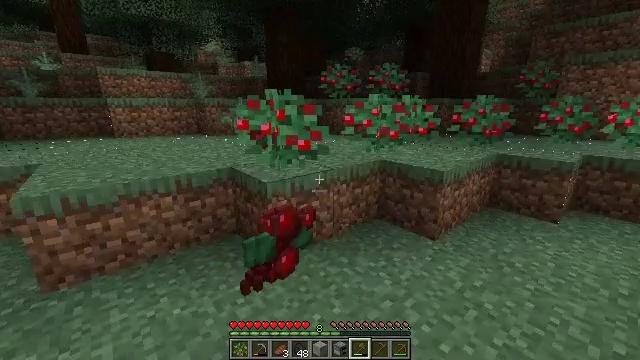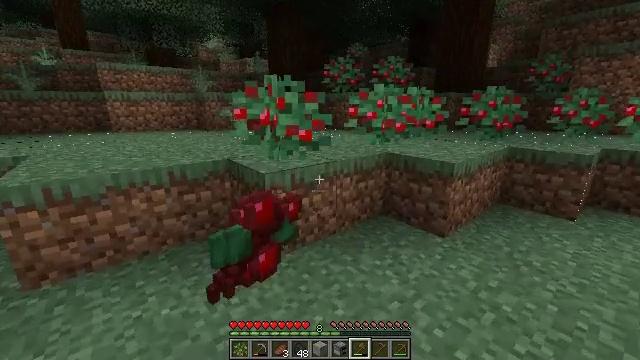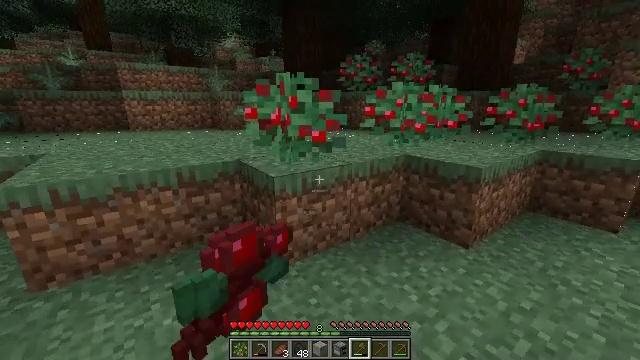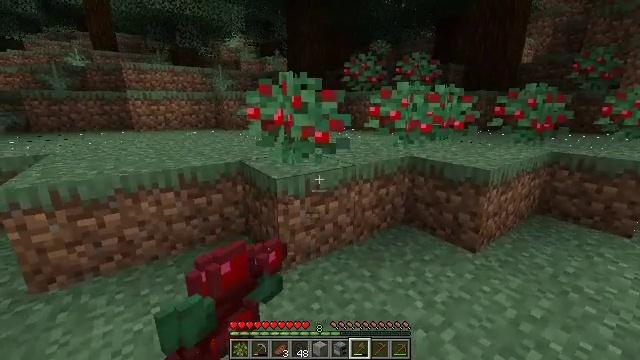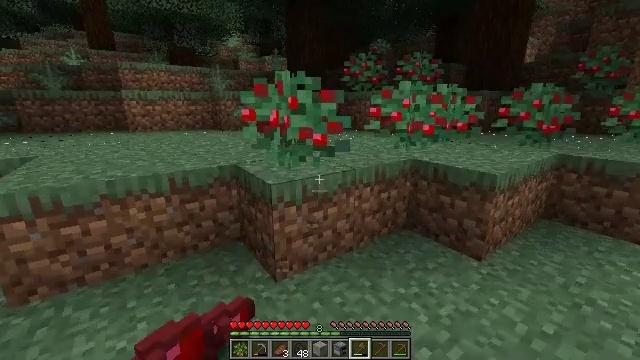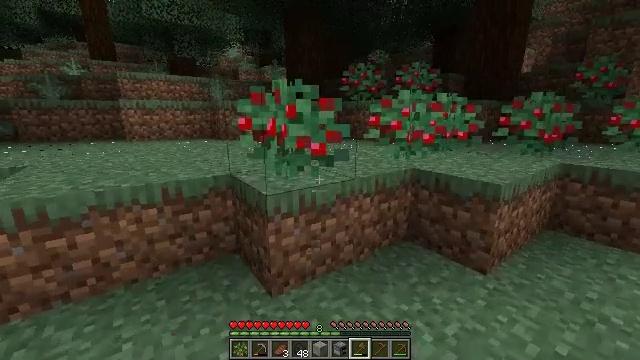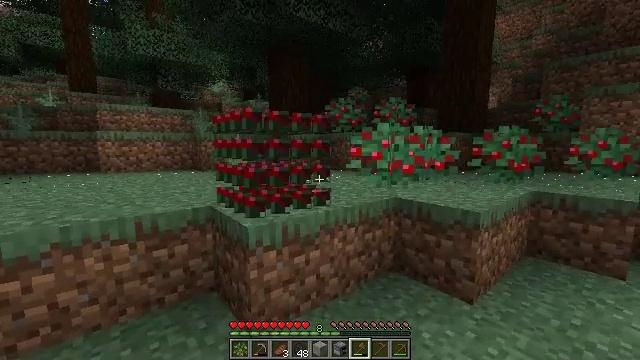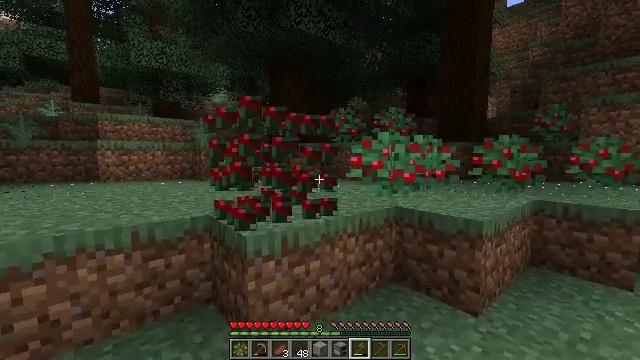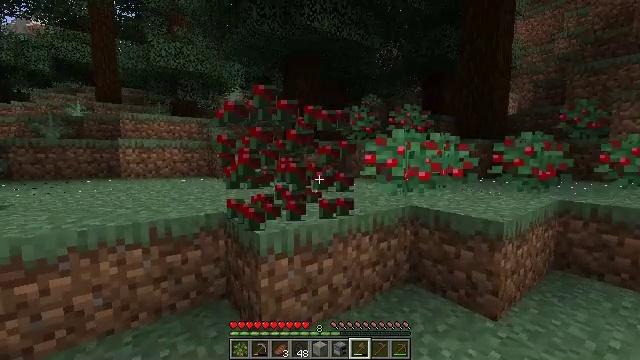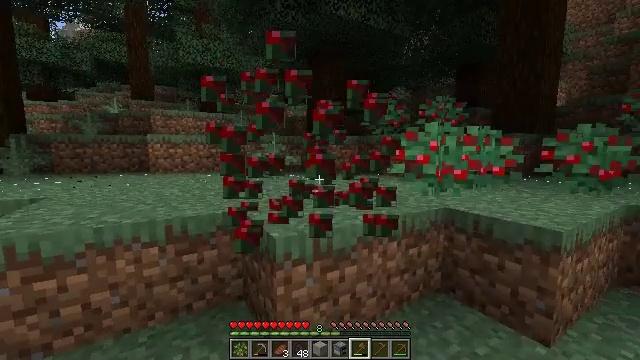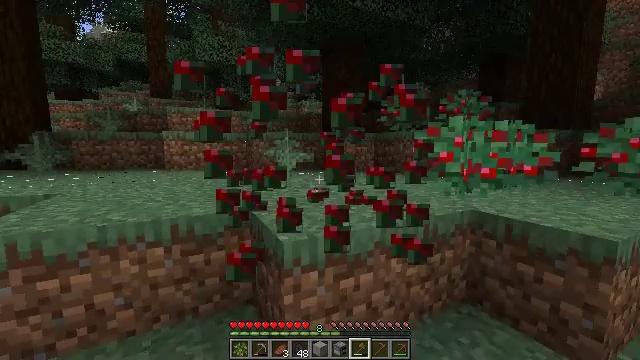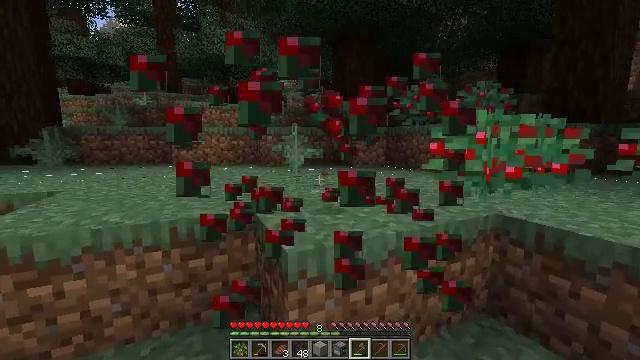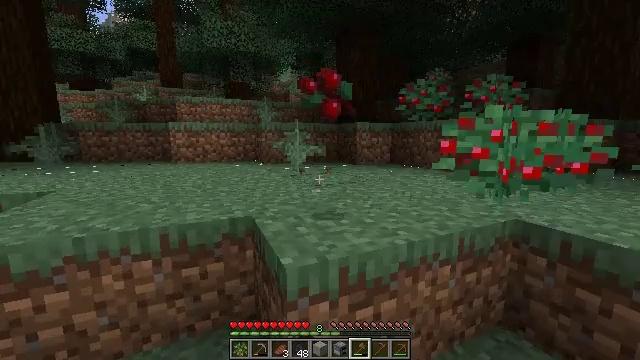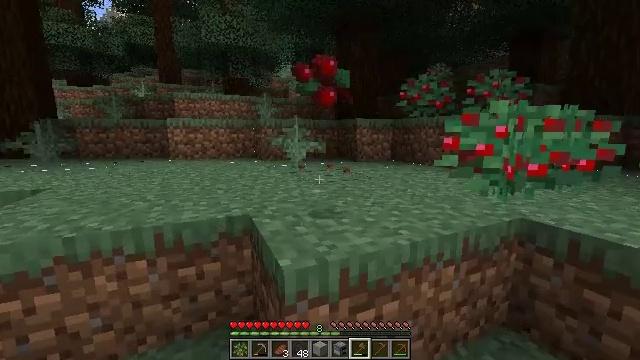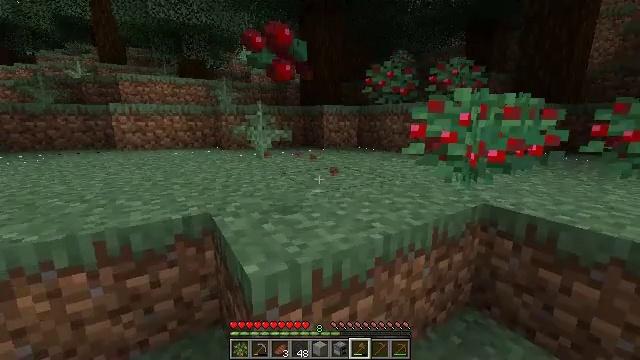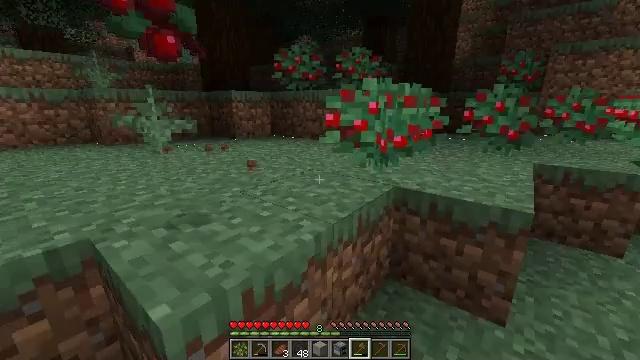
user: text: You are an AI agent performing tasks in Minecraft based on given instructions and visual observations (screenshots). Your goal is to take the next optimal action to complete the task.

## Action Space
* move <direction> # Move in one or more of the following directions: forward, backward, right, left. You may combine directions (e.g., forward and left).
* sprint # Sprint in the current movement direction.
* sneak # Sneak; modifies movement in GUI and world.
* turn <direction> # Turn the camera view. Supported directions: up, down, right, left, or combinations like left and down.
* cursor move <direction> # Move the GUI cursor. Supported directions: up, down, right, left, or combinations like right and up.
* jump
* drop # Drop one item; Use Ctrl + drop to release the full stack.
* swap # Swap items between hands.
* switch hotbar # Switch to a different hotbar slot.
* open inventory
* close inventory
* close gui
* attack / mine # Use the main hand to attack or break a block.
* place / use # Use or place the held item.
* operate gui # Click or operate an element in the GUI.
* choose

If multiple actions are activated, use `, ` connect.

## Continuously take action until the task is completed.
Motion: motion action
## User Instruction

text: Break the sweet berry bush to collect berries.
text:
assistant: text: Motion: move forward
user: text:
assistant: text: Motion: move forward, turn left
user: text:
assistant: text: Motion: no_op
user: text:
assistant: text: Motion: no_op
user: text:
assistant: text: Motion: turn up
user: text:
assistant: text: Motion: turn right and up, attack / mine
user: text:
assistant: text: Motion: turn up, attack / mine
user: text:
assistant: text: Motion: move forward, turn left, attack / mine
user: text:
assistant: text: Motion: move forward, turn left and down, attack / mine
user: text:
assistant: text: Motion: move forward, turn left, attack / mine
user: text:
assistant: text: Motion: move forward, turn left and down, attack / mine
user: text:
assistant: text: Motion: move forward, attack / mine
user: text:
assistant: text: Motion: attack / mine
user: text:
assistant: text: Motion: move forward, turn right and down, attack / mine
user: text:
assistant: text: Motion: move forward, turn right and down, jump
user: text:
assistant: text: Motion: move forward, turn right and down, jump
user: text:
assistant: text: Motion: move forward, turn right, jump
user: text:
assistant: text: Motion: move forward, turn left, jump
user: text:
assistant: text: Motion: move forward, turn left and down, attack / mine, jump
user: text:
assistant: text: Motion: move forward, turn left, attack / mine
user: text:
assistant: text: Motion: move forward, attack / mine
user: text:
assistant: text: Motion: attack / mine
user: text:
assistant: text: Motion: attack / mine
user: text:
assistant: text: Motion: turn right, attack / mine
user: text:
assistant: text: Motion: turn right, attack / mine
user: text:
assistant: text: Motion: turn right, attack / mine
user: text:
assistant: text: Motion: turn right and down
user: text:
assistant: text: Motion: no_op
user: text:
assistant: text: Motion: attack / mine
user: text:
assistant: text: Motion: move forward, turn down, attack / mine